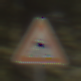
Verkehrszeichen: SchleuderOderRutschgefahr
Umgebung: Outdoor, Nature
Tageszeit: MorningAfternoon
Wetter: PartlyCloudy
Licht: Natural
Jahreszeit: NotSpecified
Kontrast: HighContrast